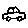
Label: car